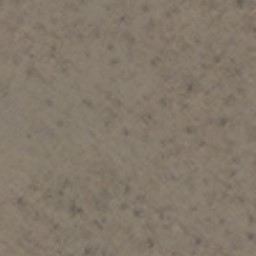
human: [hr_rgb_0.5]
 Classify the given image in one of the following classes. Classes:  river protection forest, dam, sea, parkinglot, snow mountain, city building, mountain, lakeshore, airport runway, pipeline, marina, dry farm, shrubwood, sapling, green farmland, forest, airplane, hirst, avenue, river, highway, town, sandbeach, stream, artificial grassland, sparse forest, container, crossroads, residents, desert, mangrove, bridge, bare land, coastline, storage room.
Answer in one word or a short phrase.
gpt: bare land